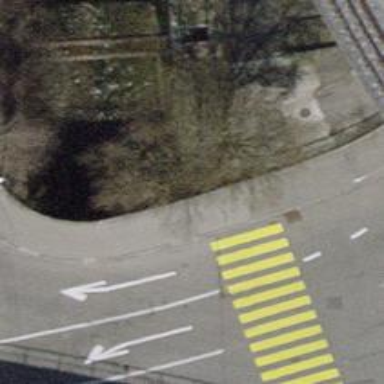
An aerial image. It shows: Raised kerb.